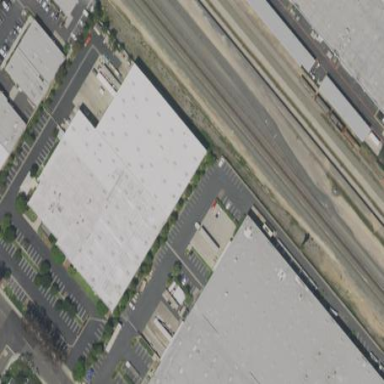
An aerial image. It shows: Commercial building.